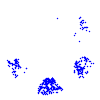
Particle: pion